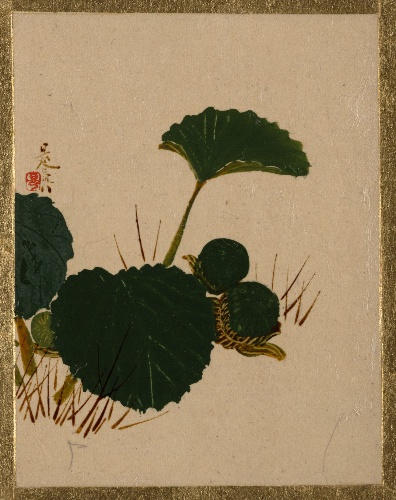
Artist: Shibata Zeshin
Artist bio: Japanese, 1807–1891
Object type: Album leaf
Classification: Paintings
Medium: Album leaf; lacquer on paper
Culture: Japan
Period: Edo period (1615–1868)
Dimensions: 4 1/2 x 3 1/2 in. (11.4 x 8.9 cm)
Department: Asian Art
Credit line: The Howard Mansfield Collection, Purchase, Rogers Fund, 1936
Accession year: 1936
Repository: Metropolitan Museum of Art, New York, NY
Tags: Plants|Insects